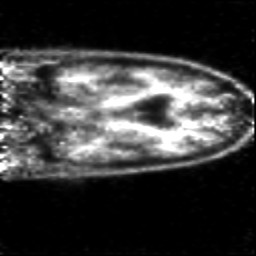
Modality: PET
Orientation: coronal
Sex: male
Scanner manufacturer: siemens